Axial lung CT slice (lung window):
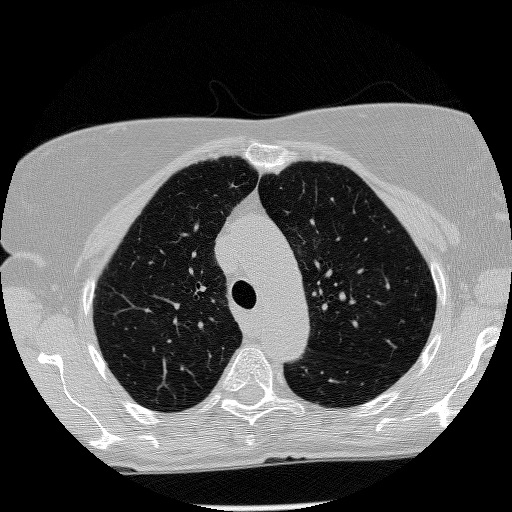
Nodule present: no